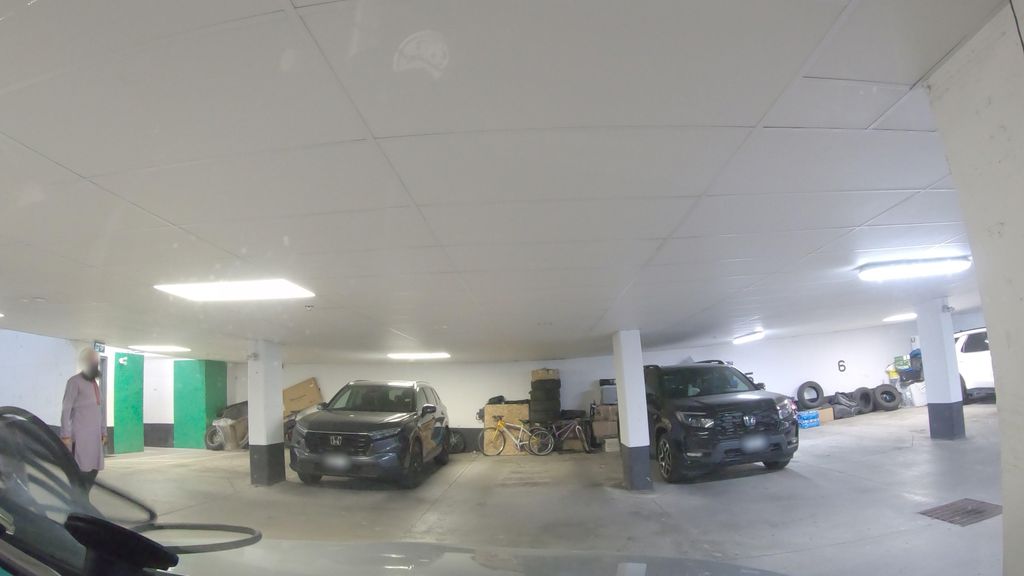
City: toronto